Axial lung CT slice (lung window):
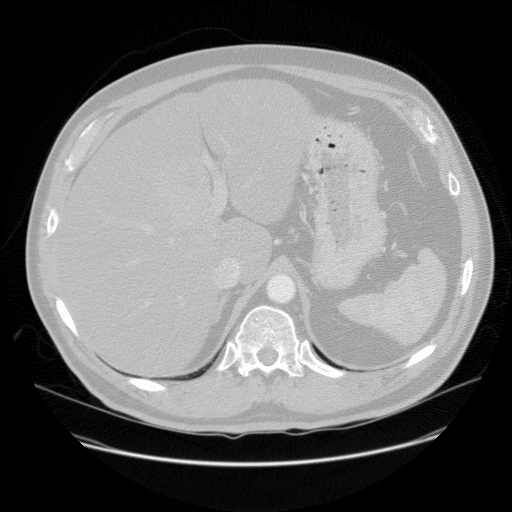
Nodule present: no